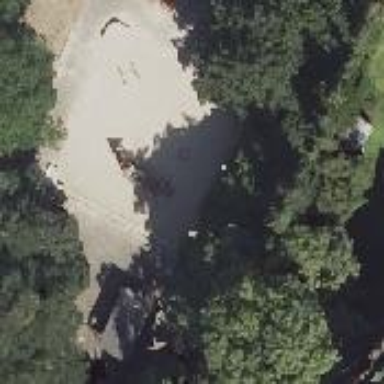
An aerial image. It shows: Playground with sandpit.